Interaction volume radius: 5 \u00c5
Interaction volume height: 25 \u00c5
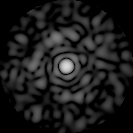
Disorder parameter: 0.7736